八年级 · 画法几何学
用直尺和圆规作一个角等于已知角, 如图, 能得出 $\angle A O B=\angle A^{\prime} O^{\prime} B^{\prime}$ 的依据是 ( )

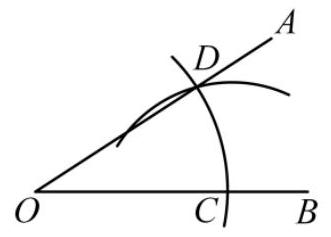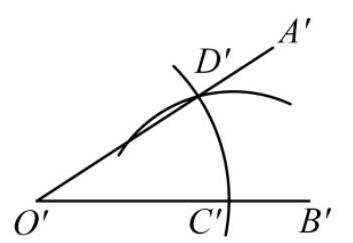
A. SAS

答案: B